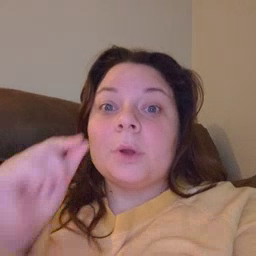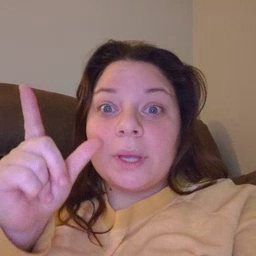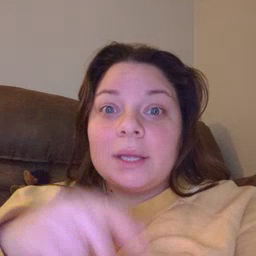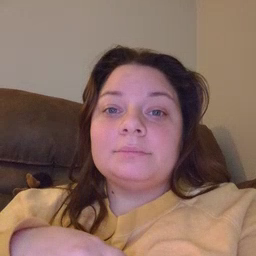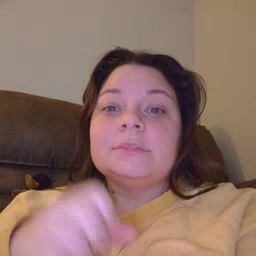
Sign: awake